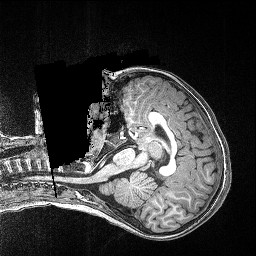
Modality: T1w
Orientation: axial